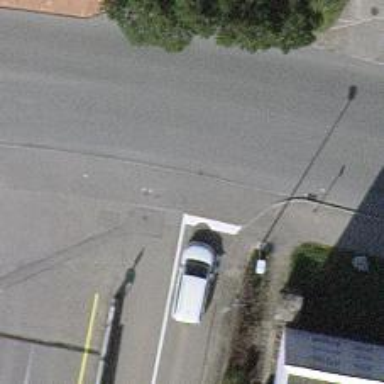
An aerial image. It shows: Marked crossing on the road with clear markings.